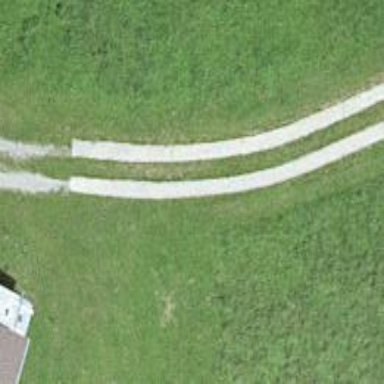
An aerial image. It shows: Concrete path.